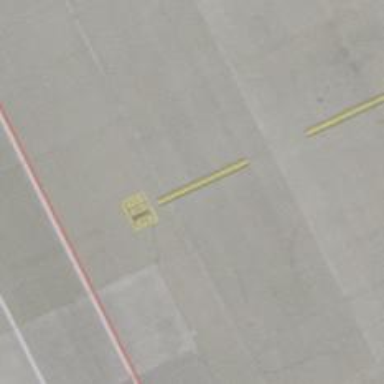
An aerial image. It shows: Airport parking position.